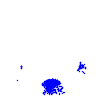
Particle: electron